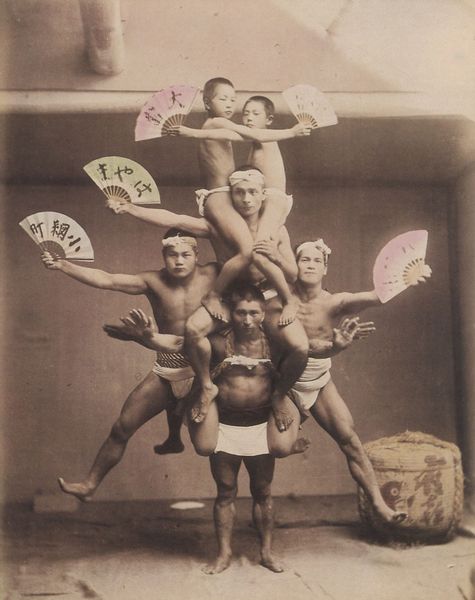
Titel: Die menschliche Pyramide
Künstler: Japanischer Photograph
Standort: Hannover
Institution: Sammlung Ludwig Hoerner
Schlagwörter: licht, männer, raum, weiss, fächer, stehen, figur, innen, kinder, buben, vorführung, sport, schriftzeichen, fotografie, jungs, asien, asiatisch, zirkus, chinesisch, china, pyramide, sechs, akrobaten, turnen, cirkus, sumoringer, photograohie, pyramiede, kampfsport